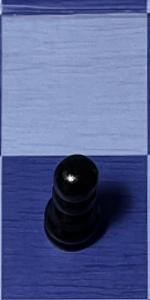
Label: Pawn_Black